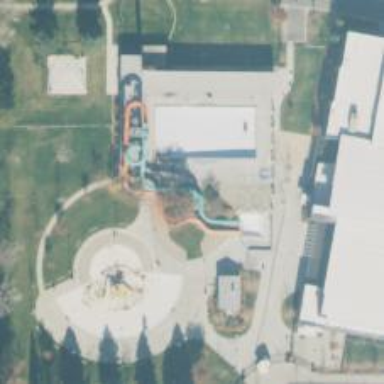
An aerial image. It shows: Water slide attraction.